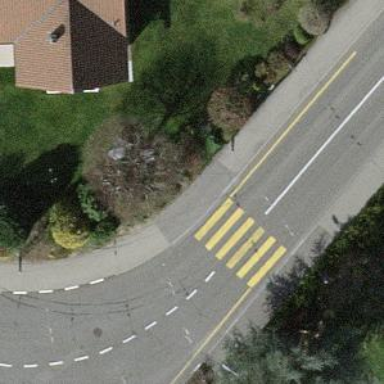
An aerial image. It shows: Marked crossing with zebra stripes on the road.